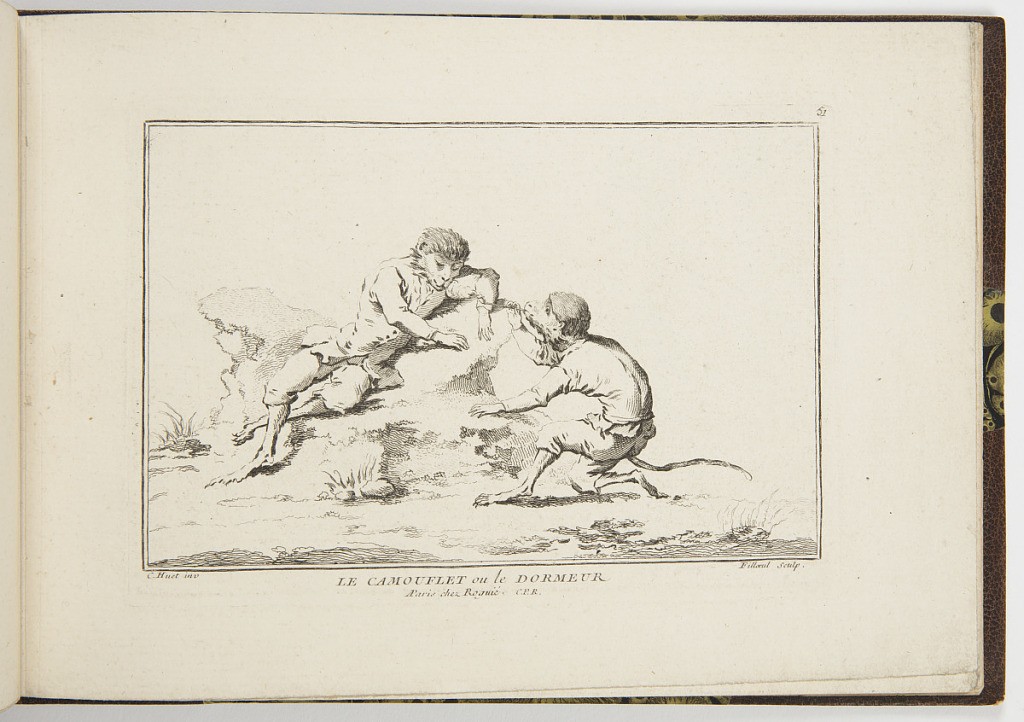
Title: LE CAMOUFLET ou le DORMEUR
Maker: Christophe Huet, French, 1695 – 1759
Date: mid- 18th century
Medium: Etching and engraving on laid paper
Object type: Print
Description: A plate from a series of singerie scenes after Huet. A monkey lies sleeping against some rocks, while another to his right blows smoke into his face from a pipe. Both monkeys are dressed in trousers and shirts. The plate is titled, signed, and numbered.